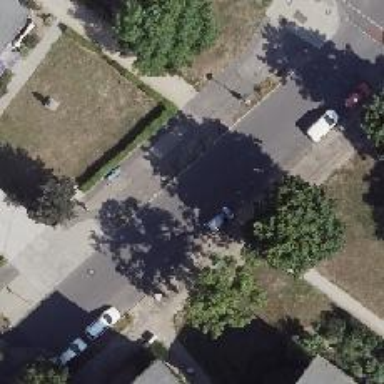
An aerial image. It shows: Residential road with asphalt surface and separate sidewalks on both sides. There is parallel parking on the left lane.